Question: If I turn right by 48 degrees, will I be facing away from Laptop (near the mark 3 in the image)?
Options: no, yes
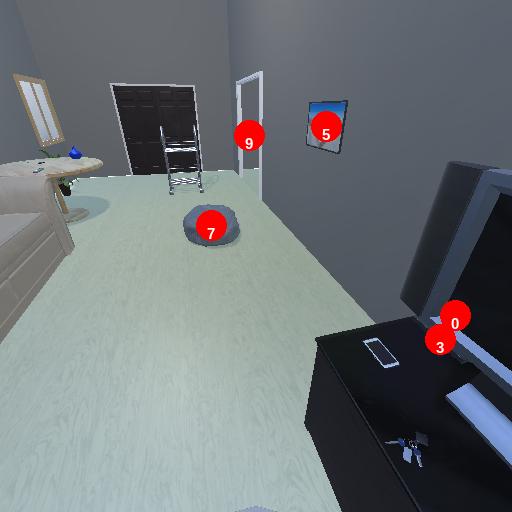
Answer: no